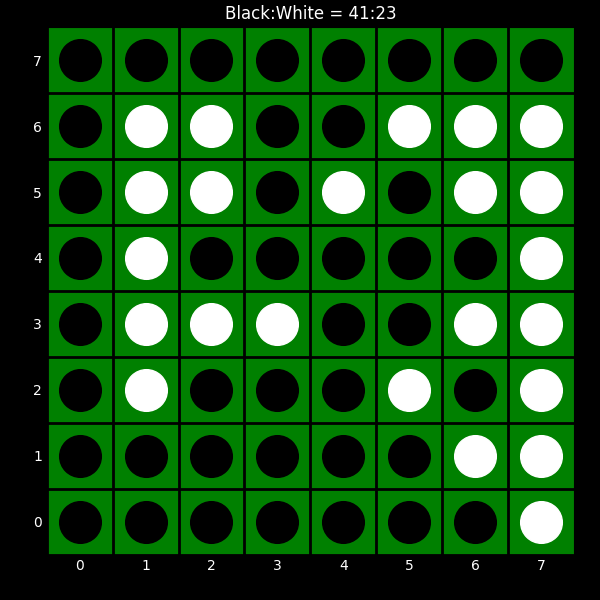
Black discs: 41
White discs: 23